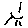
Label: sun